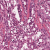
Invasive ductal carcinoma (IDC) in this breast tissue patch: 1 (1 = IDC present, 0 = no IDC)